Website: bh-photo
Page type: address-validator
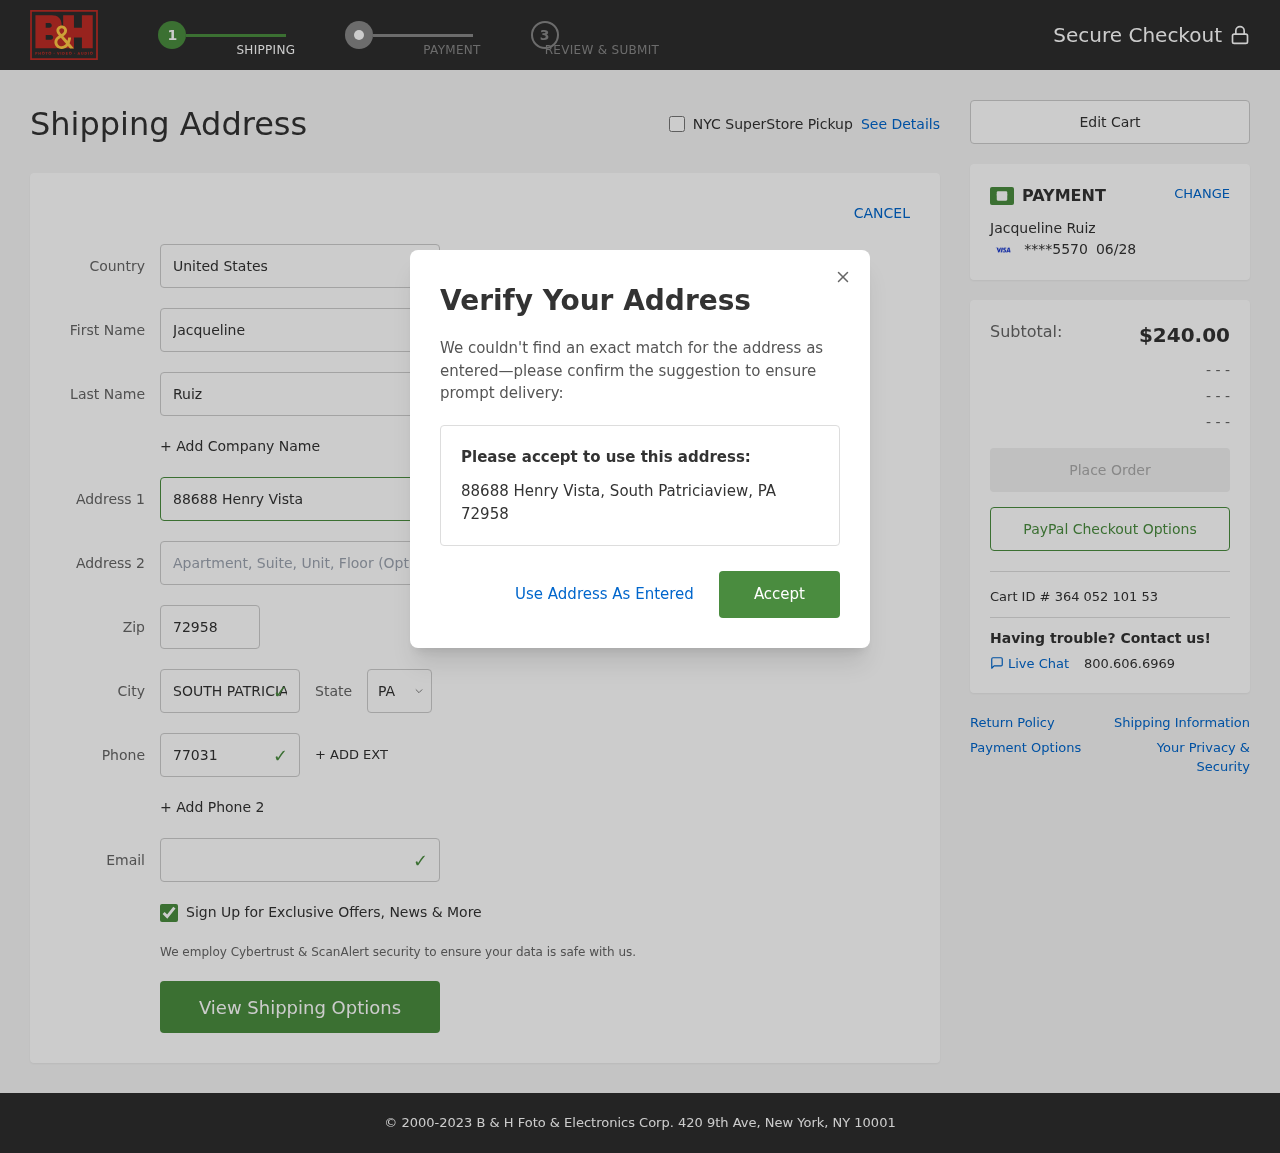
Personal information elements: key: PII_CARD_EXPIRY
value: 06/28
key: PII_CARD_LAST4
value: ****5570
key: PII_CITY
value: South Patriciaview
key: PII_COUNTRY
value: United States
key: PII_EMAIL
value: jacqueline.ruiz@hotmail.com
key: PII_FIRSTNAME
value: Jacqueline
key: PII_FULLNAME
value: Jacqueline Ruiz
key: PII_LASTNAME
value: Ruiz
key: PII_PHONE
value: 7703198650
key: PII_POSTCODE
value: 72958
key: PII_STATE_ABBR
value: PA
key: PII_STREET
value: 88688 Henry Vista
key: PII_CITY_STATE_ZIP
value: South Patriciaview, PA 72958
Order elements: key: ORDER_SUBTOTAL
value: $240.00
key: ORDER_ID
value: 364 052 101 53